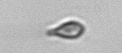
Label: Cryptophyta